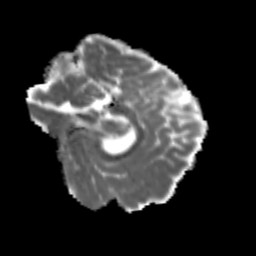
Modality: MD
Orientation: sagittal
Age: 20
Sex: male
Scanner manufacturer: siemens
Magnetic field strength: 3 T
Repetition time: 3.5 s
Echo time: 0.113 s